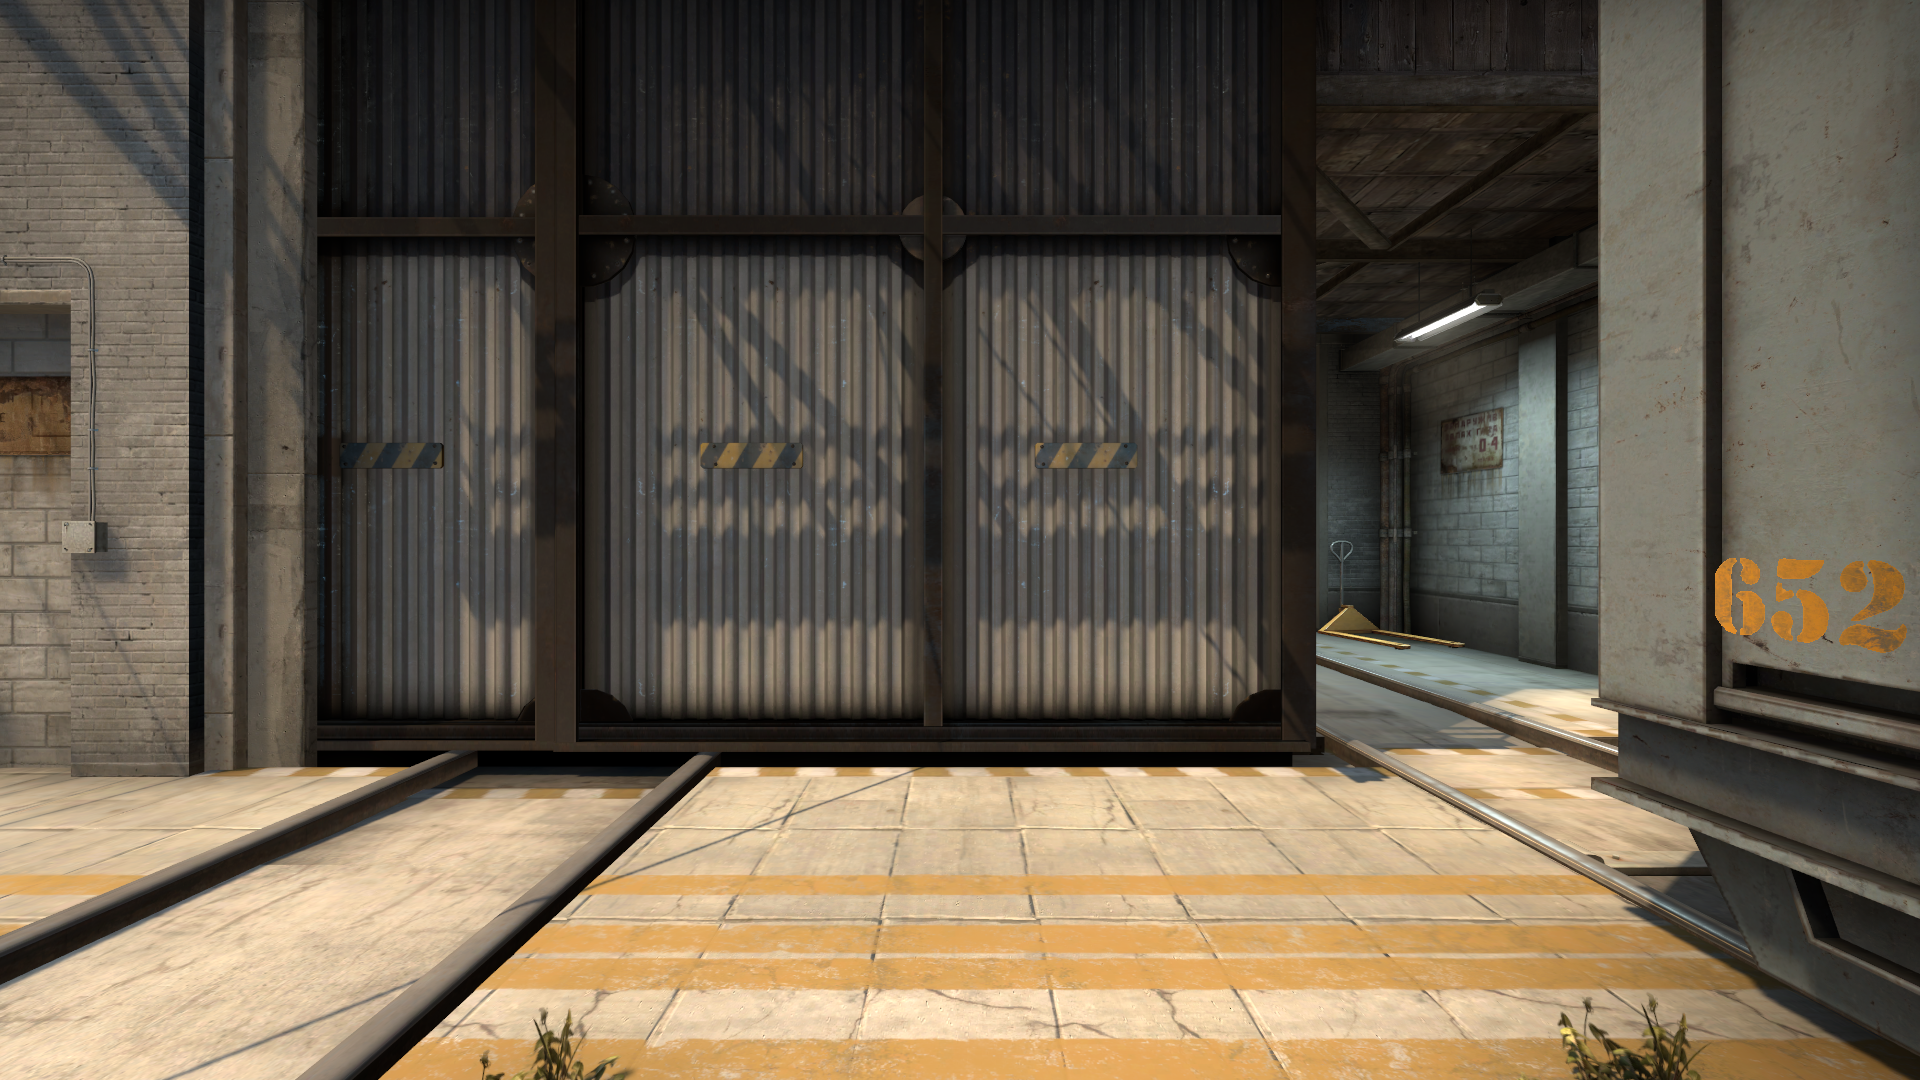
Map: de_train